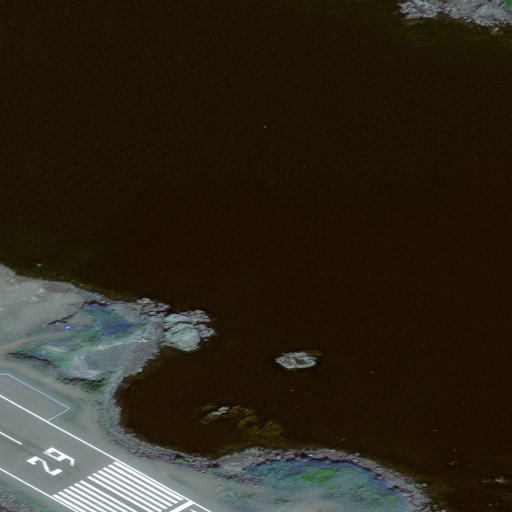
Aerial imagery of island in Alaska named Fritz Island containing only unknown